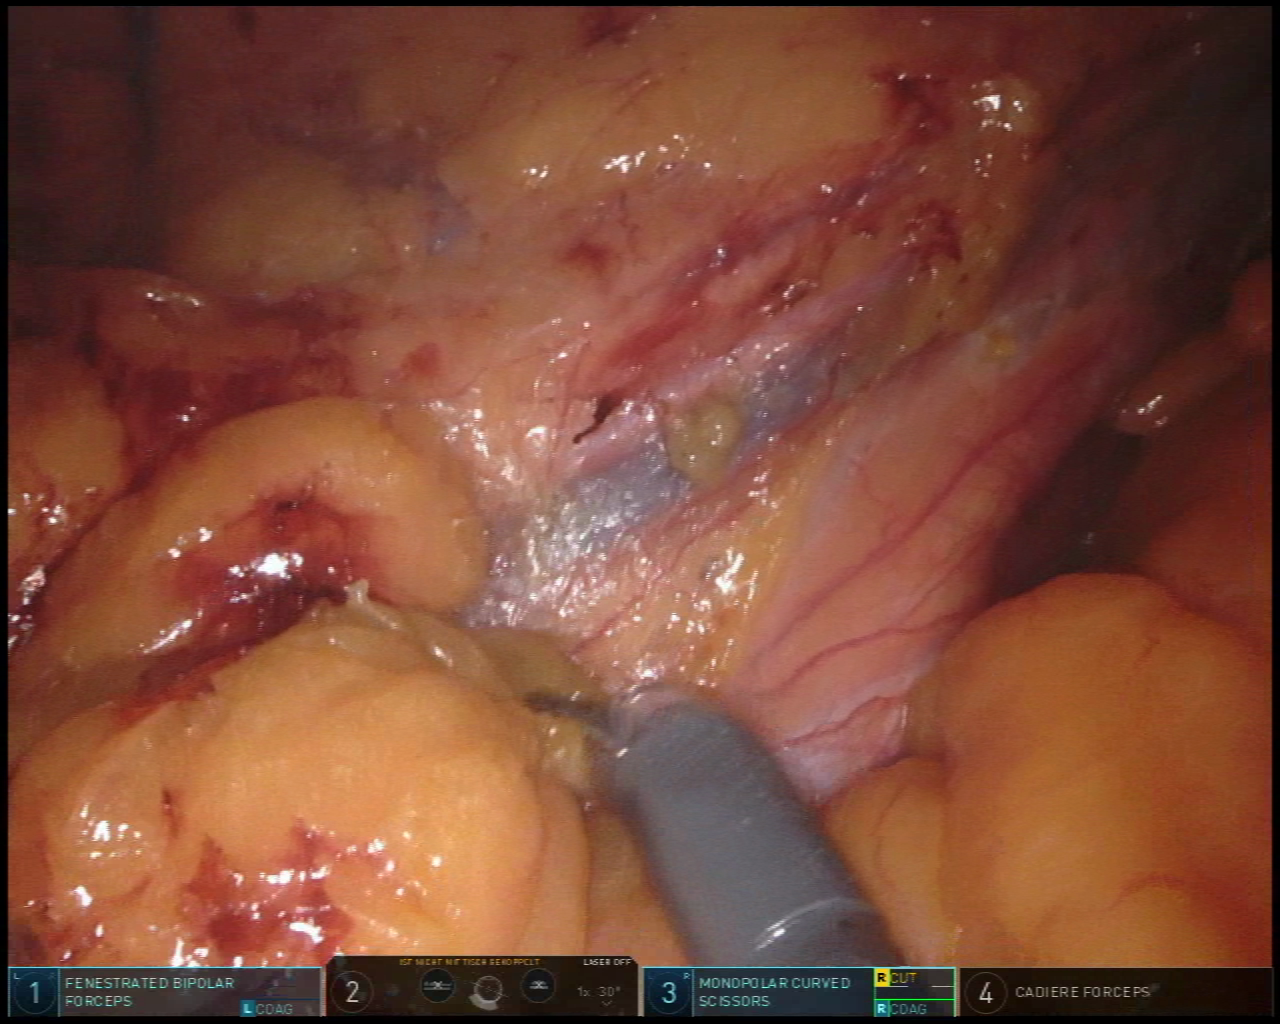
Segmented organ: ureter
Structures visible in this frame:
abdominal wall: no
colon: no
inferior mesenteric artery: no
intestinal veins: no
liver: no
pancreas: no
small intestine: no
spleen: no
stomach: no
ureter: yes
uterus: no
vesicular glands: no